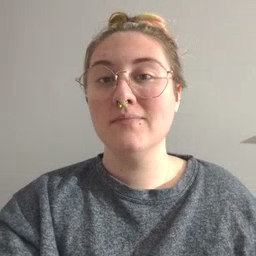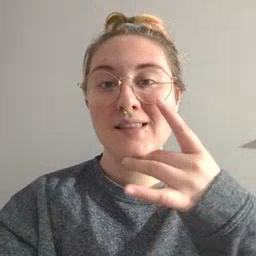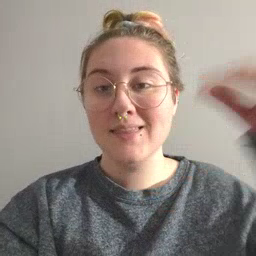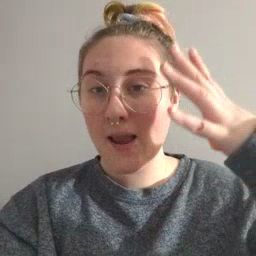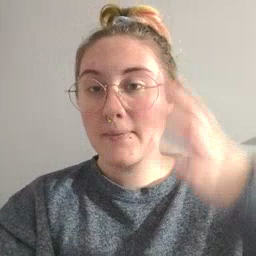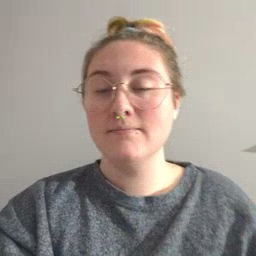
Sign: lamp